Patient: sex M, age 29
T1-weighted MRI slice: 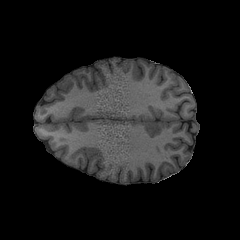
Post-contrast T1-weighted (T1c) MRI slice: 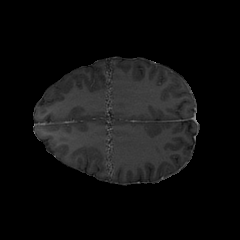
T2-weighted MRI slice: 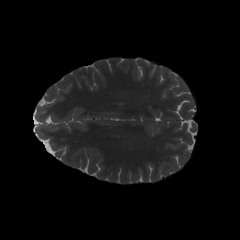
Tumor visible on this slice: no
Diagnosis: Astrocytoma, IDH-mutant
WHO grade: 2